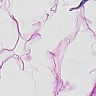
Metastatic tissue present: no